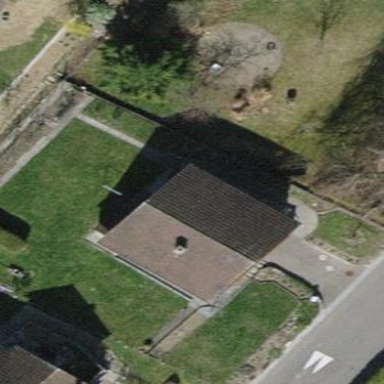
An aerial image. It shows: Detached building with gabled roof.